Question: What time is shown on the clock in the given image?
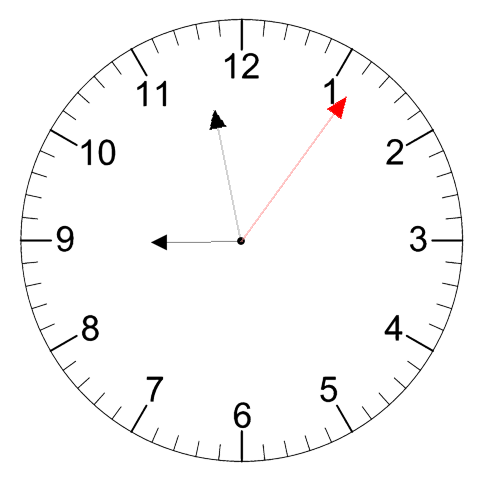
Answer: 08:58:06